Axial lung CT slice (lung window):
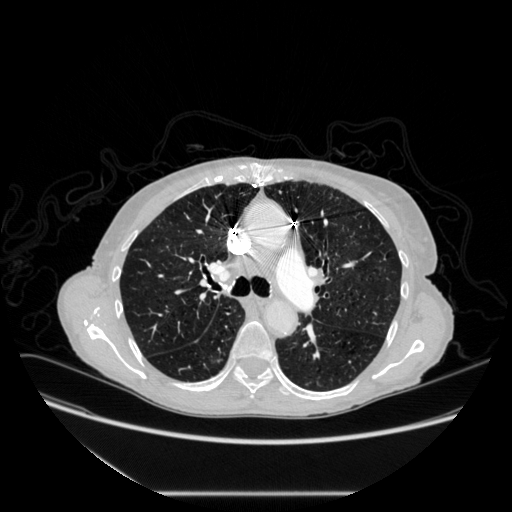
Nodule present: no